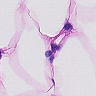
Metastatic tissue present: no